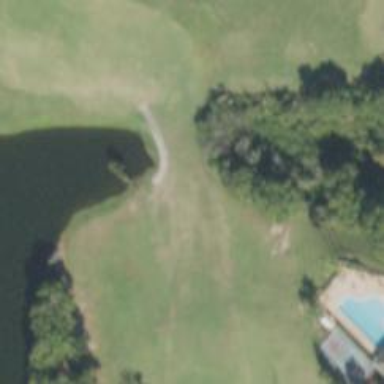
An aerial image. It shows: Footway that resembles golf path.